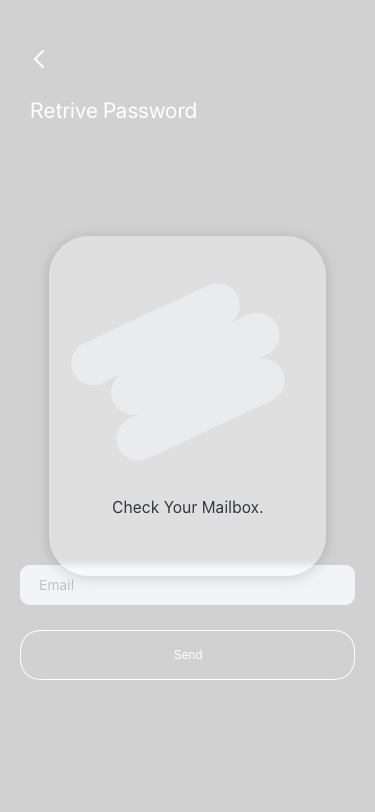
Text in this UI design:
Retrive Password
Check Your Mailbox.